Question: how to import a bitsream form binary vector from workspace into simulink.Actually I have found that I can use simin block or In block but my binary vector is independant of time. I tried to use Const block and it works but afer that when I wanted to put my output in the Buffer block in simulink, it didn't work because the input is continuous and not discrete. So I am asking if it's a way to add time to my binary uni-dimensional without having any influence on the result?and how can I do it?
Or is there another way to import this date to avoid this problem with Buffer block?

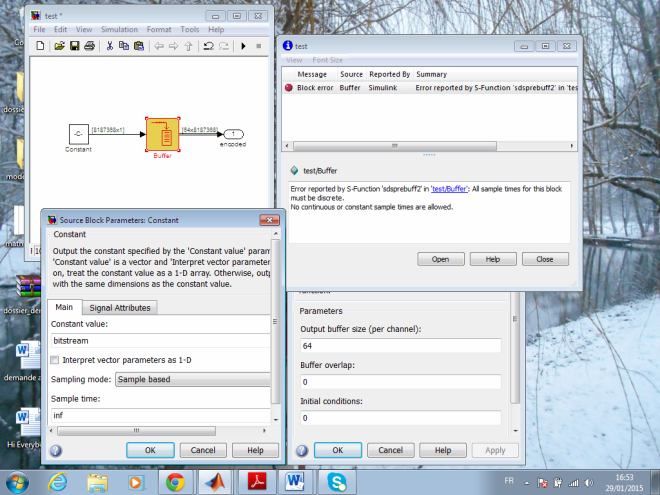
Answer: Your screenshot shows your constant block to have a sample time of 'Inf'. As the error message suggest, you need to change that to a discrete sample time. In addition, you should also:
- -
You can have multi-rate models, but you need to manage the rate transitions with <URL> section.